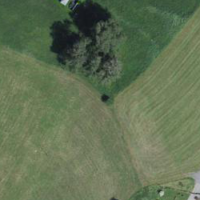
EUNIS habitat code: 24
Species observed at this site:
Lysimachia vulgaris